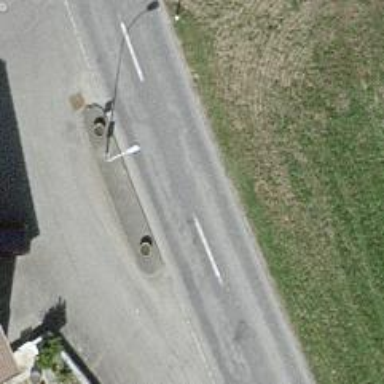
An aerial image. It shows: Bus stop equipped with public transport stop position.